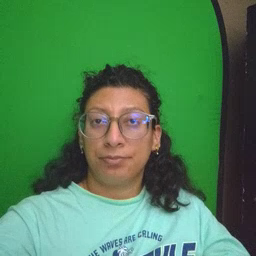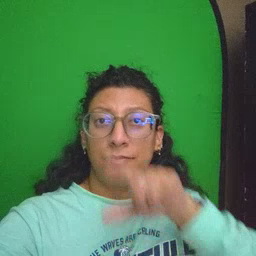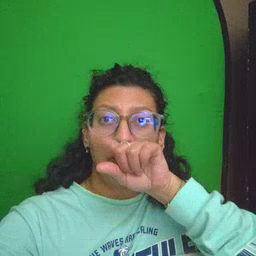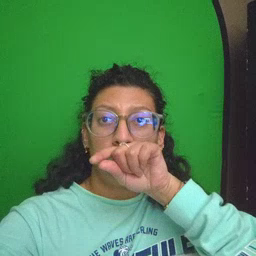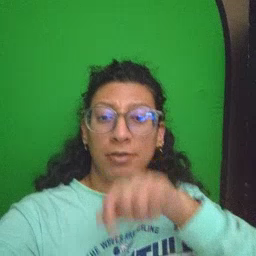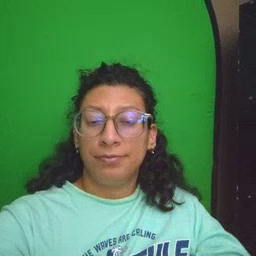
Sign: bird